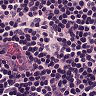
Metastatic tissue present: no